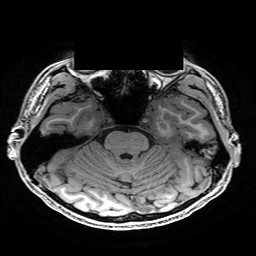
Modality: T1w
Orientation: coronal
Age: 21
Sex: male
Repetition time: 0.0077 s
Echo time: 0.0034 s